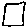
Label: square